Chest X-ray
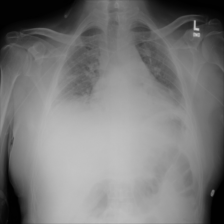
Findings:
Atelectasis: negative
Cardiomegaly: negative
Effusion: negative
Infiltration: negative
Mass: negative
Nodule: negative
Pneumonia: negative
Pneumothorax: negative
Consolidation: negative
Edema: negative
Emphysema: negative
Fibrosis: negative
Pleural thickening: negative
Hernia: negative